Brain MRI, t1w sequence, axial 2D slice.
Patient: age 23, sex F, weight 78 kg, height 1.78 m
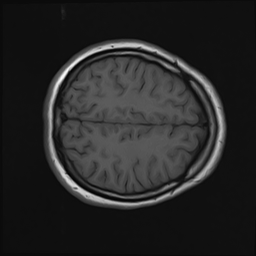